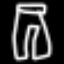
Label: pants